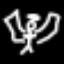
Label: angel